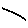
Label: line